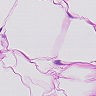
Metastatic tissue present: no